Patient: sex M, age 78
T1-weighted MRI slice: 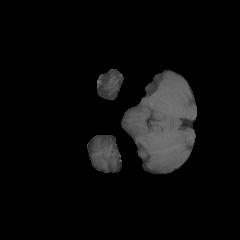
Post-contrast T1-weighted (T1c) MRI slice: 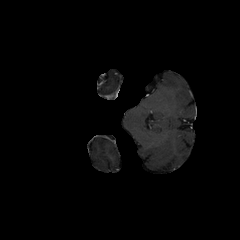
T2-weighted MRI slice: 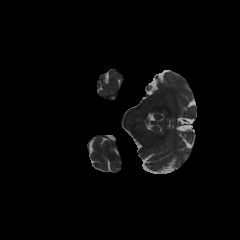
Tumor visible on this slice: no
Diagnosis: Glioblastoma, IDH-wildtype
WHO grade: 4